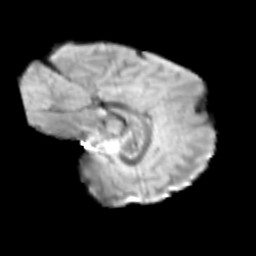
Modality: T2w
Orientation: sagittal
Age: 10
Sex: male
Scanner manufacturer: siemens
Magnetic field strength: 3 T
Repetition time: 3.8 s
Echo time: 0.07 s